Interaction volume radius: 10 \u00c5
Interaction volume height: 40 \u00c5
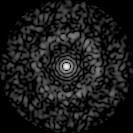
Disorder parameter: 0.8219